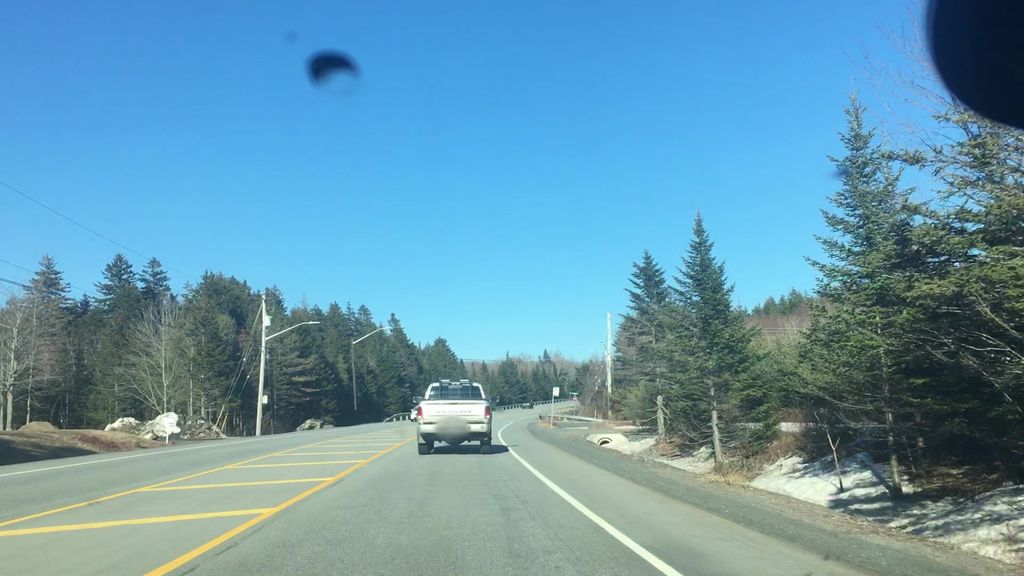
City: halifax